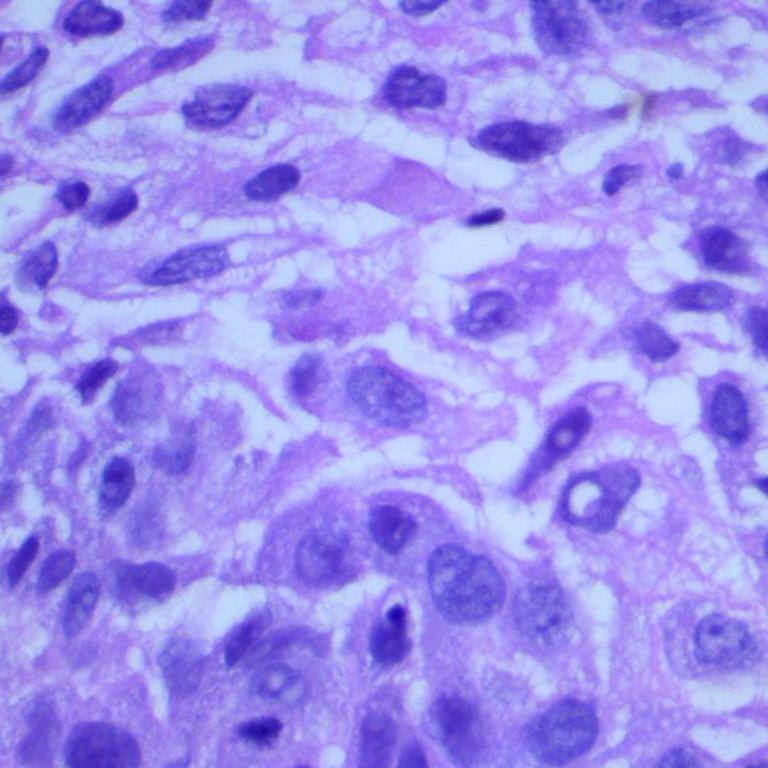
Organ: lung
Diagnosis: squamous carcinomas